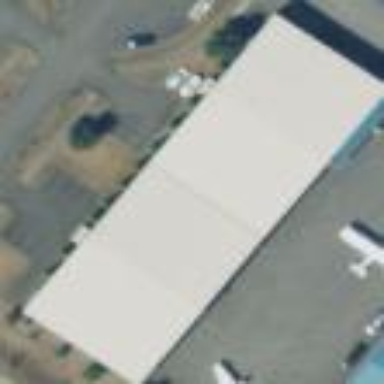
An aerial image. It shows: Hangar building located at airport.